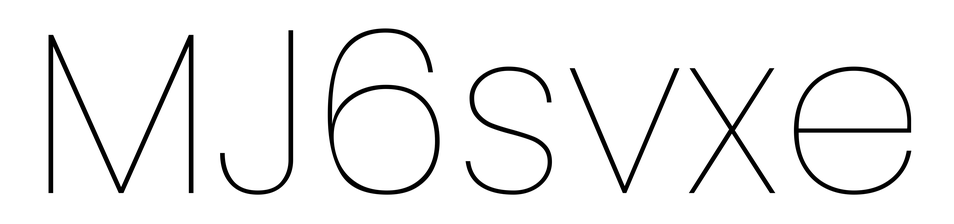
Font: Poppins-Thin